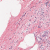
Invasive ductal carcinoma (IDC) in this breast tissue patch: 1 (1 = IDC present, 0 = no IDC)